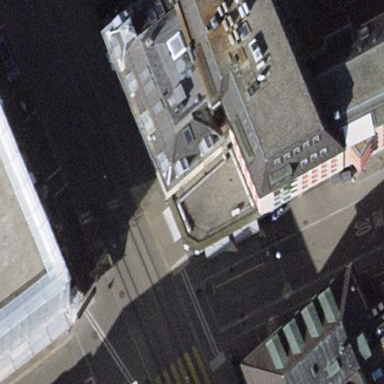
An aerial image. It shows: Office building.